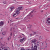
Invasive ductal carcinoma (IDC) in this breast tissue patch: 0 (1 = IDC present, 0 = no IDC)